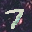
Label: 7